Interaction volume radius: 10 \u00c5
Interaction volume height: 35 \u00c5
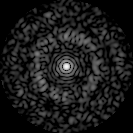
Disorder parameter: 0.8197